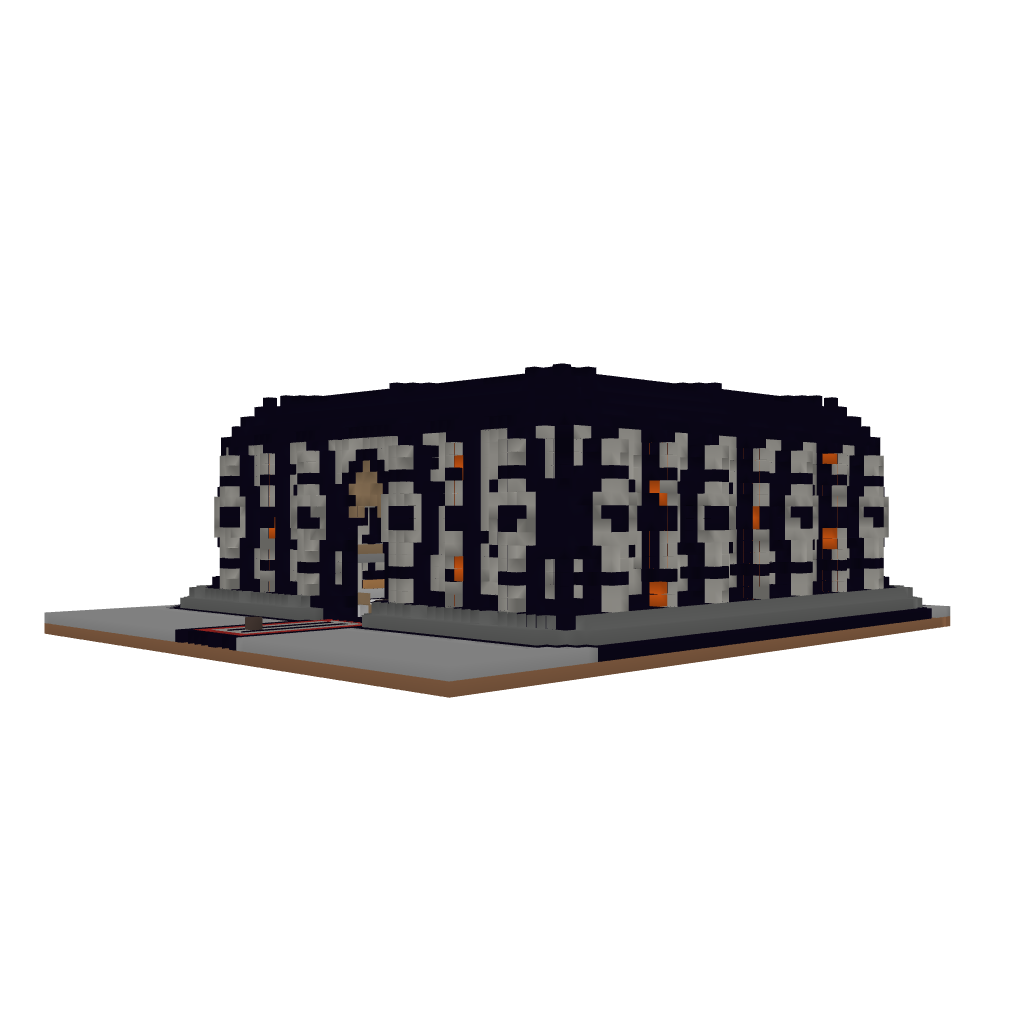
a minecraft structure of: Meeting Hall